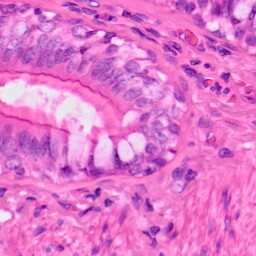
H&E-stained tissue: Lung